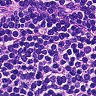
Metastatic tissue present: no